Question: I want to change textfield color not background color but near part of textfield border just like shadow.
As shown in image.

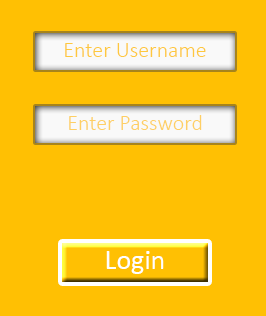
Answer: If you want to add shadow in 'UITextField' as you display in image then the easiest way will be that design image of that 'UITextField' and set it to it 'UITextField' background.